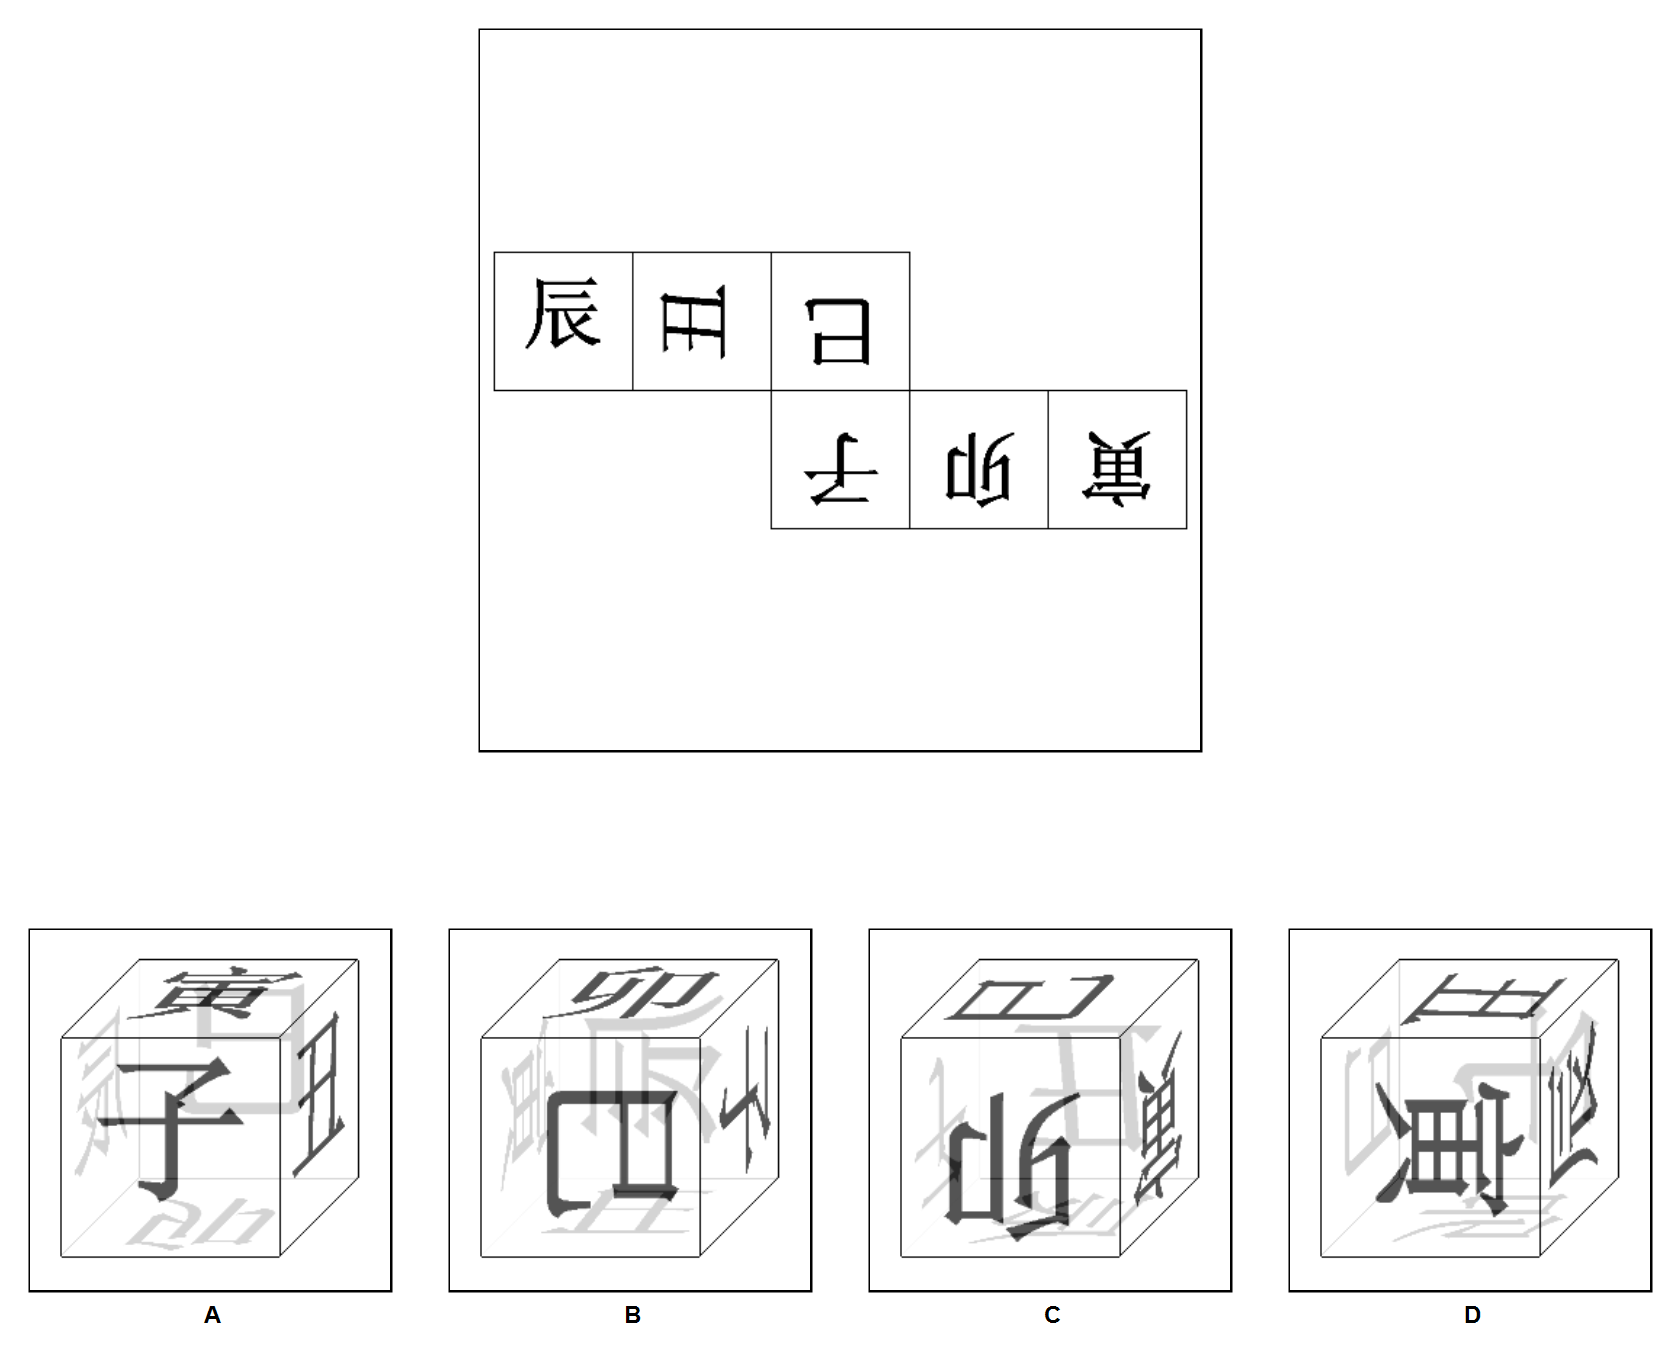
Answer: A